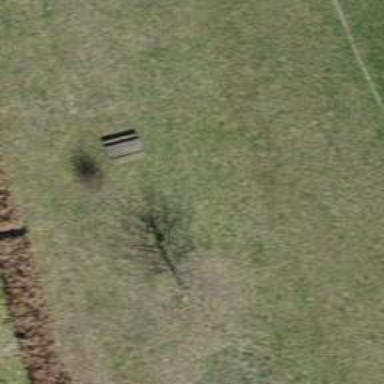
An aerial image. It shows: Picnic table located in leisure land area.